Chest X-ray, PA view. Patient: 46 years old, sex M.
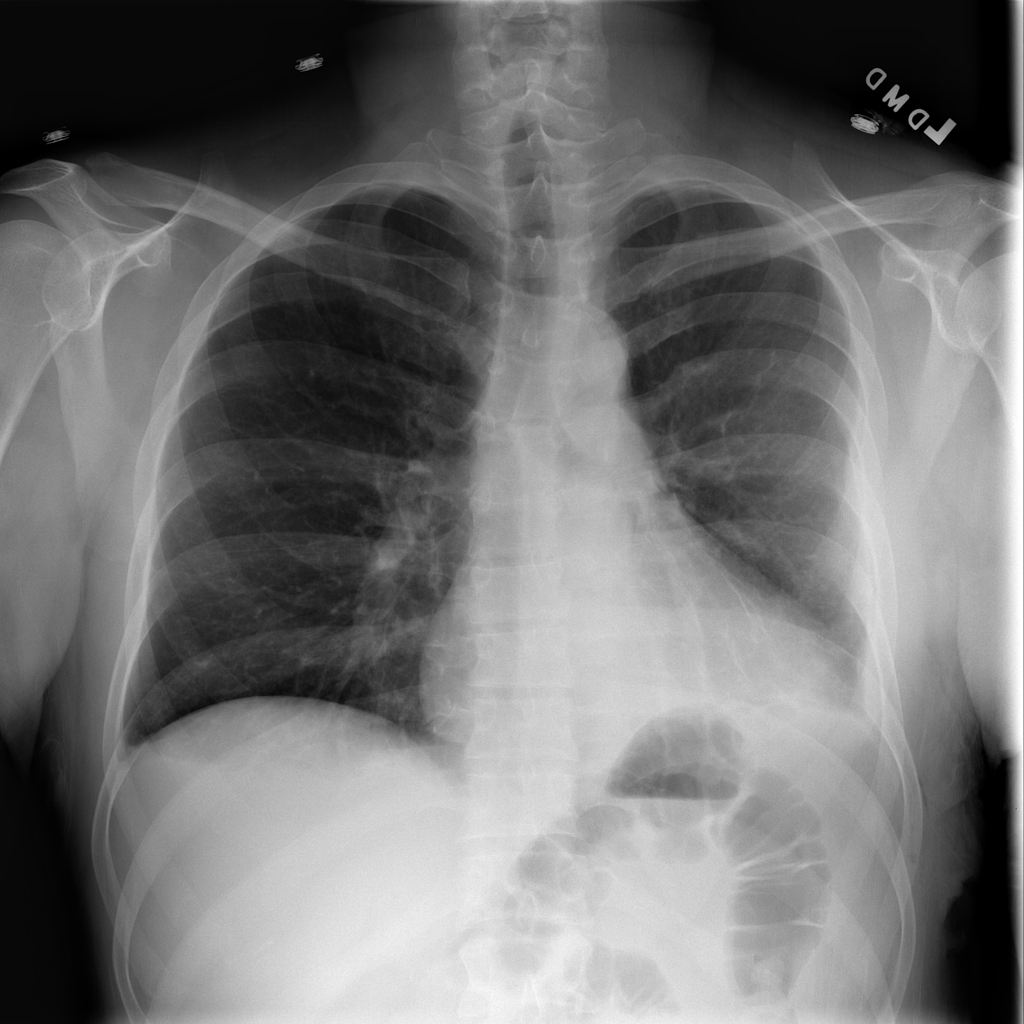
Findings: No Finding